Problem: second_mistake (2022, round3)

You, a perfect speller, have a vocabulary of \(N\) distinct words, \(V_1, ..., V_N\), each consisting of exactly \(L\) lowercase letters from the alphabet \(\{\)`'m'`, `'e'`, `'t'`, `'a'`\(\}\).

Your friend, a truely terrable speler, has attempted to write \(Q\) of these words as \(W_1, ..., W_Q\), each also consisting of \(L\) lowercase letters from the same alphabet.

Let \(S_i\) be the number of words in your vocabulary that differ from \(W_i\) at exactly two indices. Please determine the sum \(S_1 + ... + S_Q\).

# Constraints

\(1 \le T \le 95\)
\(1 \le N, Q \le 750{,}000\)
\(1 \le L = |V_i| = |W_i| \le 20{,}000\)
\((N+Q)*L \le 15{,}000{,}000\)
\(V_{ij} \in \{\)`'m'`, `'e'`, `'t'`, `'a'`\(\}\)
\(W_{ij} \in \{\)`'m'`, `'e'`, `'t'`, `'a'`\(\}\)
All \(V_i\) in a given test case are distinct.

The sum of lengths of all strings across all cases is at most \(18{,}000{,}000\).

# Input Format

Input begins with a single integer \(T\), the number of test cases. For each test case, there is first a line containing a single integer \(N\). Then, \(N\) lines follow, the \(i\)th of which contains the string \(V_i\). Then, there is a line containing a single integer \(Q\). Then, \(Q\) lines follow, the \(i\)th of which contains the string \(W_i\).

# Output Format

For the \(i\)th test case, output a single line containing `"Case #i: "` followed by a single integer, the sum \(S_1 + ... + S_Q\).

# Sample Explanation

The first case is depicted below:

{{PHOTO_ID:1332823754208247|WIDTH:500}}

The answer is \(4\), since:
- \(W_1\) = "`teammate`" differs from "`metamate`" at three indices, so \(S_1 = 0\).
- \(W_2\) = "`meatmate`" differs from "`metamate`" at exactly two indices, so \(S_2 = 1\).
- \(W_3\) = "`metatame`" differs from "`metamate`" at exactly two indices, so \(S_3 = 1\).
- \(W_4\) = "`mememate`" differs from "`metamate`" at exactly two indices, so \(S_4 = 1\).
- \(W_5\) = "`metameme`" differs from "`metamate`" at exactly two indices, so \(S_5 = 1\).

In the second case, the answer is \(0\), since:
- \(W_1\) = "`tata`" differs from \(V_1\) = "`meet`" at four indices, \(V_2\) = "`emma`" at three indices, and \(V_3\) = "`tate`" at only one index, so \(S_1 = 0\).
- \(W_2\) = "`maam`" differs from \(V_1\) = "`meet`" at three indices, \(V_2\) = "`emma`" at four indices, and \(V_3\) = "`tate`" at three indices, so \(S_2 = 0\).

In the third case, the answer is \(5\), since:
- \(W_1\) = "`tam`" differs from both \(V_1\) = "`mem`" and \(V_3\) = "`mat`" at exactly two indices, so \(S_1 = 2\).
- \(W_2\) = "`mat`" differs from \(V_1\) = "`mem`" at exactly two indices, so \(S_2 = 1\).
- \(W_3\) = "`tea`" differs from both \(V_1\) = "`mem`" and \(V_2\) = "met" at exactly two indices, so \(S_3 = 2\).

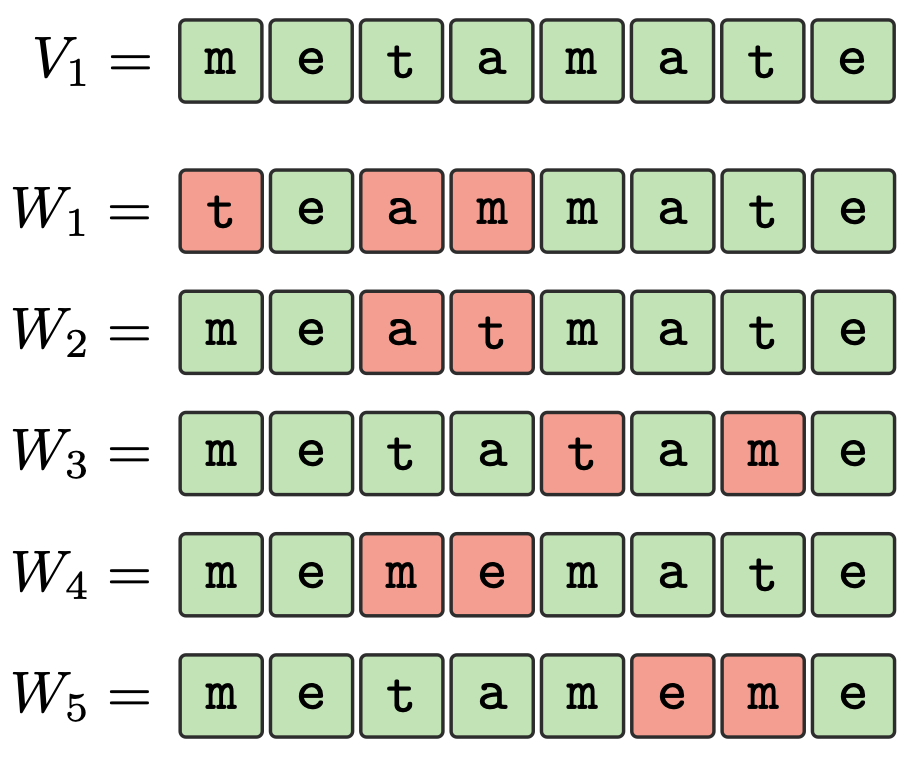

Sample input:
3
1
metamate
5
teammate
meatmate
metatame
mememate
metameme
3
meet
emma
tate
2
tata
maam
3
mem
met
mat
3
tam
mat
tea

Sample output:
Case #1: 4
Case #2: 0
Case #3: 5

Solution:
For each vocabulary word \(V_i\), we can consider changing each letter to every other letter. This gives us \(3*L\) possibilities for words differing by exactly one letter. We can store a hash of each of these "\(1\)-mistaken" strings in a map.

To avoid an \(\mathcal{O}(L)\) time factor for hashing each possibility, we can use a rolling hash. For example, to hash an array \(A_{1..L}\), we can define \(h(A_1, ..., A_L) := (A_1 * p^1 + ... + A_L* p^L) \text{ mod } P\), where \(p\) and \(P\) are prime numbers. We can then precompute modded prefix sums in \(\mathcal{O}(L\)\). Given any \(h(A_1, ..., A_L)\), we will be able to to replace a value \(A_i\) with \(A_i'\) without rehashing, by computing \((h(A_1, ..., A_L) - h(A_1, ..., A_{i}) + h(A_1, ..., A_{i - 1}) + A_i' * p^i) \text{ mod } P\) in \(O(1)\) time (where the second and third terms are prefix sums).

For each hash \(h\), we can compute two tables of counts:
* \(\text{H}[h][j]\) storing the number of \(1\)-mistaken strings with hash \(h\), mistaken at index \(j\)
* \(\text{Hsum}[h] = \sum_j H[h][j]\) storing the total number of \(1\)-mistaken strings with hash \(h\)

For each query \(W_i\), we can first compute \(h(W_i\)) in \(\mathcal{O}(L)\). Then, we can go through all \(3*L\) possibilities of strings derived from swapping \(W_i\) at each index \(j_1\) (deriving a new hash \(h'\) from \(h(W_i)\) in \(\mathcal{O}(1)\) time as described above). We can see if this swap matches any previously \(1\)-mistaken strings (mistake at some other index \(j_2\)). Each such replacement will contribute \((\text{Hsum}[h'] - \text{H}[h'][j_1])/2\) to the answer. That is, we need to exclude hashes where \(j_1\) equals a previously-mistaken index, and divide by \(2\) to avoid double counting \((j_1, j_2)\) and \((j_2, j_1)\).

The overall time and space complexity is \(\mathcal{O}{(3*L*(N + Q))}\).

#include <chrono>
#include <iostream>
#include <unordered_map>
using namespace std;

const string ALPHA = "meta";

using LL = long long;
const LL MOD = (1LL << 62) - 57;
const LL SEED = chrono::steady_clock::now().time_since_epoch().count();

LL get_hash(LL v) {
  unsigned long long x = v + SEED;
  // http://xorshift.di.unimi.it/splitmix64.c
  x += 0x9e3779b97f4a7c15;
  x = (x ^ (x >> 30)) * 0xbf58476d1ce4e5b9;
  x = (x ^ (x >> 27)) * 0x94d049bb133111eb;
  return (x ^ (x >> 31)) % MOD;
}

LL add(LL a, LL b) { return (a % MOD + b % MOD) % MOD; }
LL sub(LL a, LL b) { return ((a - b) % MOD + MOD) % MOD; }

LL hash_idx(int i, char c) {
  return get_hash(get_hash(i) + (c - 'a'));
}

LL hash_str(const string &s) {
  LL res = 0;
  for (int i = 0; i < (int)s.size(); i++) {
    res = add(res, hash_idx(i, s[i]));
  }
  return res;
}

// Updates hash for index i from old_c to new_c.
LL swap_char(LL h, int i, char old_c, int new_c) {
  return add(sub(h, hash_idx(i, old_c)), hash_idx(i, new_c));;
}

long long solve() {
  int N, Q;
  string V, W;
  cin >> N;
  // H[h][j] = # of words in V that swapping jth char yields hash h.
  // Htot[h] = total # of words in V that swapping the jth char gets hash h.
  unordered_map<LL, unordered_map<int, int>> H;
  unordered_map<LL, int> Htot;
  for (int i = 0; i < N; i++) {
    cin >> V;
    LL h = hash_str(V);
    for (int j = 0; j < (int)V.size(); j++) {
      for (char c : ALPHA) {
        if (V[j] != c) {
          LL h2 = swap_char(h, j, V[j], c);
          H[h2][j]++;
          Htot[h2]++;
        }
      }
    }
  }
  LL ans = 0;
  cin >> Q;
  for (int i = 0; i < Q; i++) {
    cin >> W;
    LL h = hash_str(W);
    for (int j = 0; j < (int)W.size(); j++) {
      for (char c : ALPHA) {
        if (W[j] != c) {
          LL h2 = swap_char(h, j, W[j], c);
          ans += Htot[h2] - H[h2][j];
        }
      }
    }
  }
  return ans / 2;  // Remove double counting of order of 2 indices swapped.
}

int main() {
  ios_base::sync_with_stdio(false);
  cin.tie(nullptr);
  int T;
  cin >> T;
  for (int t = 1; t <= T; t++) {
    cout << "Case #" << t << ": " << solve() << endl;
  }
  return 0;
}